Brain MRI, modality: ceT1
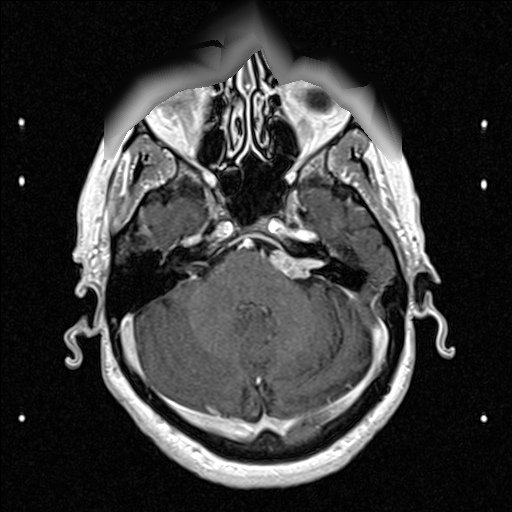